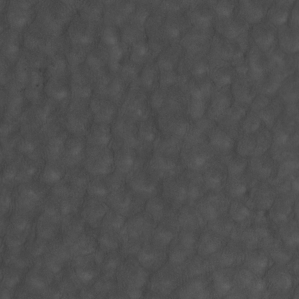
Label: non_frost